Question: I am trying to connect to a remote database in this case "localhost" in android for some reason I am geting an error saying that Connection to <URL> refused . i am not sure what is causing this , but my guess is it is this line below
'''
response = CustomHttpClient.executeHttpPost("http://localhost/check.php", postParameters);
String res=response.toString();
// res = res.trim();
res= res.replaceAll("\s+","");
//error.setText(res);
if(res.equals("1"))
error.setText("Correct Username or Password");
else
error.setText("Sorry!! Incorrect Username or Password");
} catch (Exception e) {
error.setText(e.getMessage());
}
}
});
'''

Thanks for any help
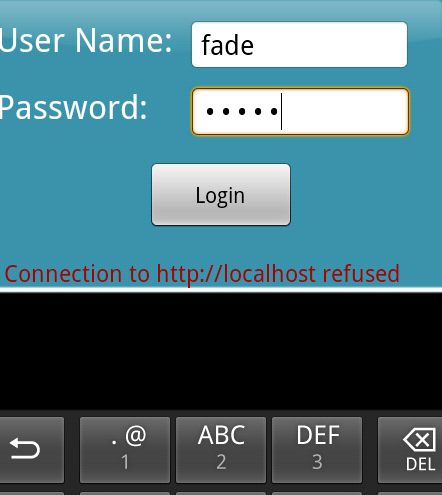
Answer: You're not running a webserver on your android instance; the Android emulator is running on a virtual machine on your development machine. Try using the literal IP address of your development machine.